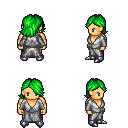
a pixel art fantasy rpg character, male body template, human, tanned skin, white robe, robe skirt, green swoop hairstyle, metal boots, four views (front, back, left, right), 2x2 character sprite sheet, small pixel art, hard edges, no anti-aliasing